Interaction volume radius: 5 \u00c5
Interaction volume height: 15 \u00c5
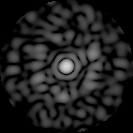
Disorder parameter: 0.8212